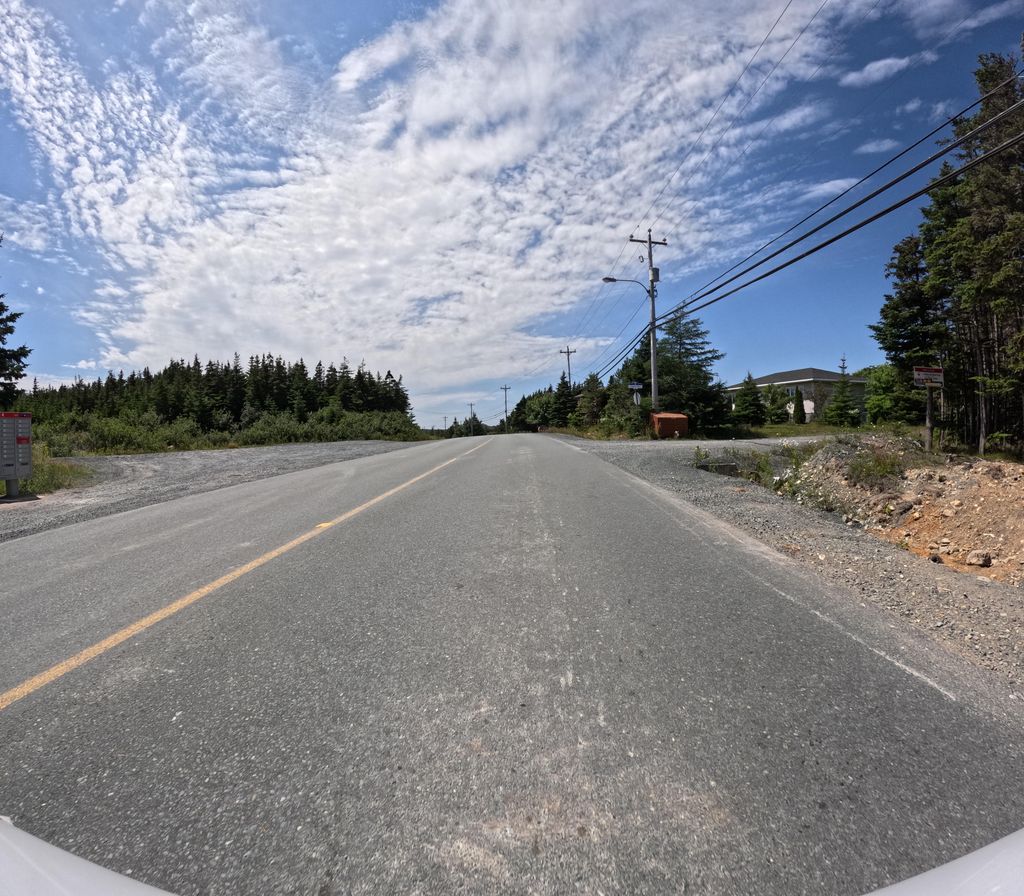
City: st_johns